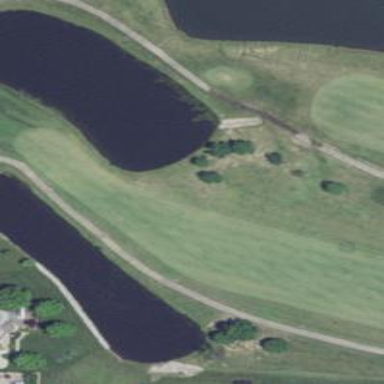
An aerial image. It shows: Water hazard on golf course.